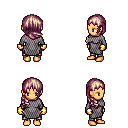
a pixel art fantasy rpg character, female body template, human, tanned skin, chain mail, metal pants, white blonde right-swept hairstyle, gold gloves, four views (front, back, left, right), 2x2 character sprite sheet, small pixel art, hard edges, no anti-aliasing